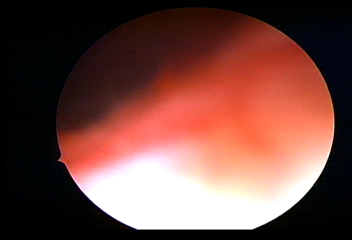
Modality: WLC
Class: Normal mucosa
Bladder cancer association: No